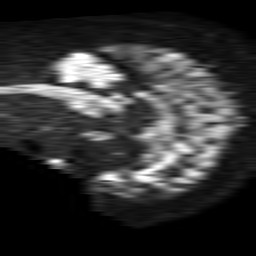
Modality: TRACE
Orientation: sagittal
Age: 65
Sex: male
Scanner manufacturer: philips
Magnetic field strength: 1.5 T
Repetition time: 4.6 s
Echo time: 0.08631 s